Подвесьте линейку за петлю к лапке штатива, как показано на рисунке.В качестве параметра отклонения используется величина $x$ — расстояние от конца линейки до ее точки пересечения с нитью отвеса. Длину линейки обозначим $L$, массы подвешенных грузов — $m_1$ и $m_2$. Просьба не путать: величина $x$ отсчитывается от точки подвеса груза $m_1$ .
Часть A. Очень теоретическая
Часть B. Просто экспериментальная
Считая массу линейки малой, найдите зависимость (т. е. выведите формулу) параметра $x$ от отношения масс грузов $K ={m_1}/{m_2}$. Предложите какую-нибудь функцию $Z(x)$ от измеряемой величины $x$, такую, чтобы её зависимость от отношения масс $K = {m_1}/{m_2}$ была линейной. Получите эту зависимость $Z(K)$. Коэффициенты зависимости не должны содержать параметров установки.
Проведите измерения величины $x$ для различных значений $m_1$ и $m_2$ . Для каждого измерения рассчитайте $K$, а также теоретическое и экспериментальное значение функции $Z$.
Графически найдите параметры экспериментальной зависимости $Z(K)$. Оцените погрешность результата.
Укажите, попадает ли теоретический результат в пределы погрешности экспериментального. Если нет, объясните, почему, и оцените, по вашему мнению, главный из неучтённых параметров установки при помощи экспериментальных данных.
Оцените погрешность результата.
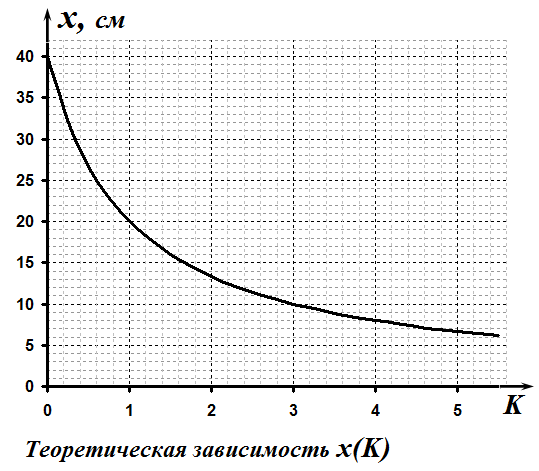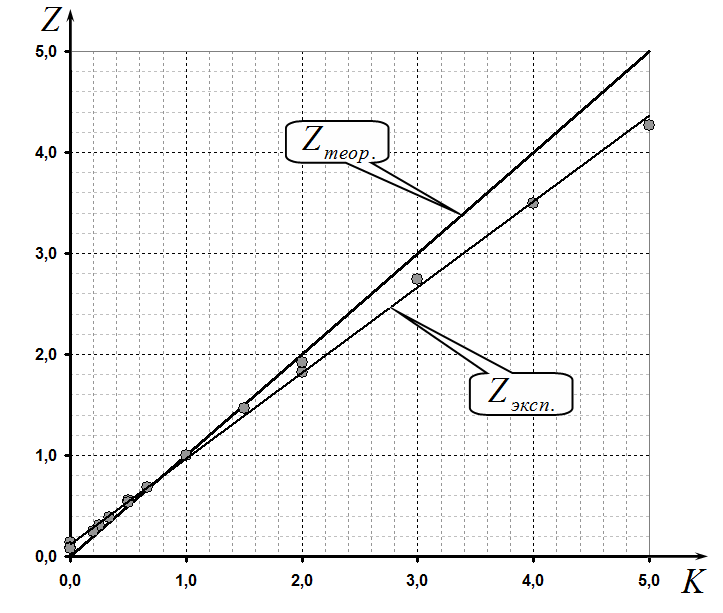
Считая массу линейки малой, найдите зависимость (т. е. выведите формулу) параметра $x$ от отношения масс грузов $K ={m_1}/{m_2}$. Предложите какую-нибудь функцию $Z(x)$  от измеряемой величины $x$, такую, чтобы её зависимость от отношения масс $K = {m_1}/{m_2}$  была линейной. Получите эту зависимость $Z(K)$. Коэффициенты зависимости не должны содержать параметров установки.
Решение: Все выкладки существенно упрощаются, если сразу заметить, что нить отвеса в любом случае будет проходить через центр масс линейки с грузами.Пренебрегая массой линейки это условие можно записать в виде\begin{equation}m_1x = m_2(L-x),\tag{1}\end{equation}где $L=40 ~см$ — длина линейки.Из уравнения $(1)$ следует искомая зависимость где $K={m_1}/{m_2}$ — отношение масс подвешенных грузов.  Примечание: Очевидно, что эта формула может быть получена и другими способами, например, из условия равенства моментов сил относительно любой точки. Из уравнения $(1)$ следует и наиболее простая функция и ее теоретическая зависимость от отношения масс
Ответ: \begin{equation}x(K) = \frac{m_2}{m_1 + m_2}\,L = \frac{1}{{m_1}/{m_2}+1}\,L = \frac{1}{K+1}\,L\tag{2}\end{equation}  где $K={m_1}/{m_2}$ — отношение масс подвешенных грузов.  Примечание: Очевидно, что эта формула может быть получена и другими способами, например, из условия равенства моментов сил относительно любой точки. Из уравнения $(1)$ следует и наиболее простая функция
Ответ: \begin{equation}Z(x) = \frac{L-x}{x}\tag{3}\end{equation}  и ее теоретическая зависимость от отношения масс
Ответ: \begin{equation}Z_{теор}(K) = K\tag{4}\end{equation}

Проведите измерения величины $x$ для различных значений $m_1$ и $m_2$ . Для каждого измерения рассчитайте $K$, а также теоретическое и экспериментальное значение функции $Z$.
Решение: Результаты измерений значения величины $x$ для различных значений $m_1$ и $m_2$, а также необходимые расчеты приведены в таблице: | $№$ | $m_1$ | $m_2$ | $K={m_1}/{m_2}$ | $x, ~мм$ | $X(x)={(L - x)}/{x}$ | $Z_{теор}$ | | --- | --- | --- | --- | --- | --- | --- | | 1 | 0 | 1 | 0 | 405 | 0.185 | 0 | | 2 | 0 | 2 | 0 | 435 | 0.103 | 0 | | 3 | 0 | 3 | 0 | 448 | 0.071 | 0 | | 4 | 0 | 4 | 0 | 455 | 0.055 | 0 | | 5 | 1 | 1 | 1 | 240 | 1.000 | 1 | | 6 | 1 | 2 | 0.5 | 310 | 0.548 | 0.5 | | 7 | 1 | 3 | 0.333 | 347 | 0.383 | 0.333 | | 8 | 1 | 4 | 0.25 | 371 | 0.294 | 0.25 | | 9 | 1 | 5 | 0.2 | 387 | 0.240 | 0.2 | | 10 | 2 | 1 | 2 | 171 | 1.807 | 2 | | 11 | 2 | 2 | 1 | 240 | 1.000 | 1 | | 12 | 2 | 3 | 0.667 | 285 | 0.684 | 0.667 | | 13 | 2 | 4 | 0.5 | 315 | 0.524 | 0.5 | | 14 | 3 | 1 | 3 | 134 | 2.582 | 3 | | 15 | 3 | 2 | 1.5 | 196 | 1.449 | 1.5 | | 16 | 3 | 3 | 1 | 240 | 1.000 | 1 | | 17 | 4 | 1 | 4 | 108 | 3.444 | 4 | | 18 | 4 | 2 | 0.5 | 166 | 1.892 | 0.5 | | 19 | 5 | 1 | 5 | 93 | 4.161 | 5 |
Ответ: | $№$ | $m_1$ | $m_2$ | $K={m_1}/{m_2}$ | $x, ~мм$ | $X(x)={(L - x)}/{x}$ | $Z_{теор}$ | | --- | --- | --- | --- | --- | --- | --- | | 1 | 0 | 1 | 0 | 405 | 0.185 | 0 | | 2 | 0 | 2 | 0 | 435 | 0.103 | 0 | | 3 | 0 | 3 | 0 | 448 | 0.071 | 0 | | 4 | 0 | 4 | 0 | 455 | 0.055 | 0 | | 5 | 1 | 1 | 1 | 240 | 1.000 | 1 | | 6 | 1 | 2 | 0.5 | 310 | 0.548 | 0.5 | | 7 | 1 | 3 | 0.333 | 347 | 0.383 | 0.333 | | 8 | 1 | 4 | 0.25 | 371 | 0.294 | 0.25 | | 9 | 1 | 5 | 0.2 | 387 | 0.240 | 0.2 | | 10 | 2 | 1 | 2 | 171 | 1.807 | 2 | | 11 | 2 | 2 | 1 | 240 | 1.000 | 1 | | 12 | 2 | 3 | 0.667 | 285 | 0.684 | 0.667 | | 13 | 2 | 4 | 0.5 | 315 | 0.524 | 0.5 | | 14 | 3 | 1 | 3 | 134 | 2.582 | 3 | | 15 | 3 | 2 | 1.5 | 196 | 1.449 | 1.5 | | 16 | 3 | 3 | 1 | 240 | 1.000 | 1 | | 17 | 4 | 1 | 4 | 108 | 3.444 | 4 | | 18 | 4 | 2 | 0.5 | 166 | 1.892 | 0.5 | | 19 | 5 | 1 | 5 | 93 | 4.161 | 5 | Ответ: $№$$m_1$$m_2$$K={m_1}/{m_2}$$x, ~мм$$X(x)={(L - x)}/{x}$$Z_{теор}$10104050.185020204350.103030304480.071040404550.055051112401.00016120.53100.5480.57130.3333470.3830.3338140.253710.2940.259150.23870.2400.2102121711.8072112212401.000112230.6672850.6840.66713240.53150.5240.5143131342.582315321.51961.4491.5163312401.0001174141083.444418420.51661.8920.519515934.1615

Графически найдите параметры экспериментальной зависимости $Z(K)$. Оцените погрешность результата.

Укажите, попадает ли теоретический результат в пределы погрешности экспериментального. Если нет, объясните, почему,  и оцените, по вашему мнению, главный из неучтённых параметров установки при помощи экспериментальных данных.
Решение: Измерение массы линейки может быть проведено различными способами. Самый очевидный — прямой расчет координаты центра масс (с учетом массы линейки $m_0$):\begin{equation}x = \frac{m_0{L}/{2} - m_2L}{m_0+m_1+m_2},\tag{5}\end{equation}Откуда следует формула для расчета массы линейки\begin{equation}m_0 = \frac{m_2L - (m_1 + m_{2})x}{x-{L}/{2}}.\tag{6}\end{equation}Расчет по этой формуле приводит к достаточно большому разбросу результатов.
Ответ: Видно, что отклонения экспериментальных точек от теоретической зависимости носят систематический характер, поэтому не могут быть оправданы погрешностями измерений. Очевидно, что основная причина расхождений — пренебрежение массой линейки.  Измерение массы линейки может быть проведено различными способами. Самый очевидный — прямой расчет координаты центра масс (с учетом массы линейки $m_0$):\begin{equation}x = \frac{m_0{L}/{2} - m_2L}{m_0+m_1+m_2},\tag{5}\end{equation}Откуда следует формула для расчета массы линейки\begin{equation}m_0 = \frac{m_2L - (m_1 + m_{2})x}{x-{L}/{2}}.\tag{6}\end{equation}Расчет по этой формуле приводит к достаточно большому разбросу результатов.

Оцените погрешность результата.
Темы:
E, Механика, Статика, IEPhO, Момент сил